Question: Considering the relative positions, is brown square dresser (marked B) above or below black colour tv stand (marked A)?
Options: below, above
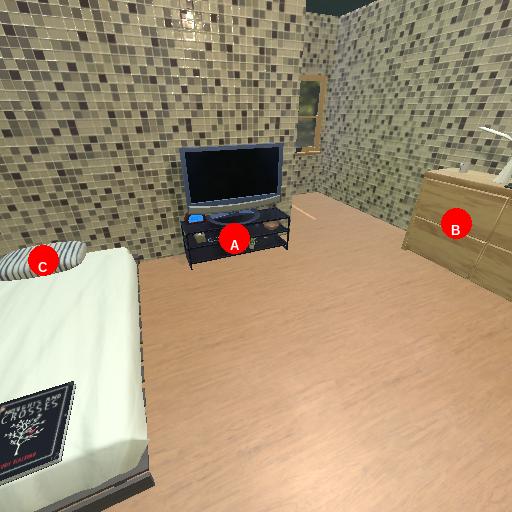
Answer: below